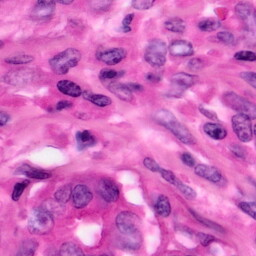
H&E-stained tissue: Pancreatic